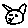
Label: cat